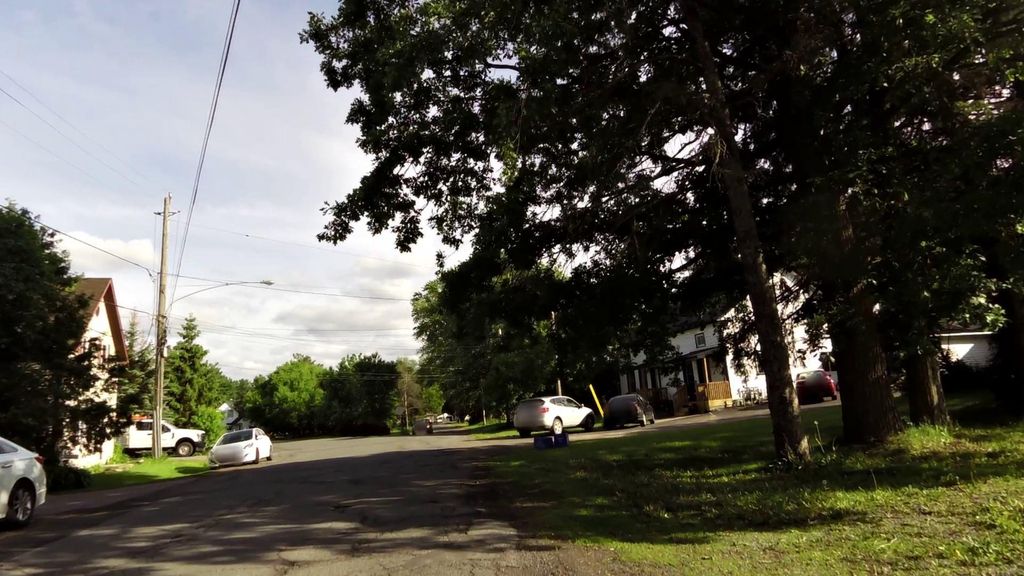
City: ottawa-gatineau